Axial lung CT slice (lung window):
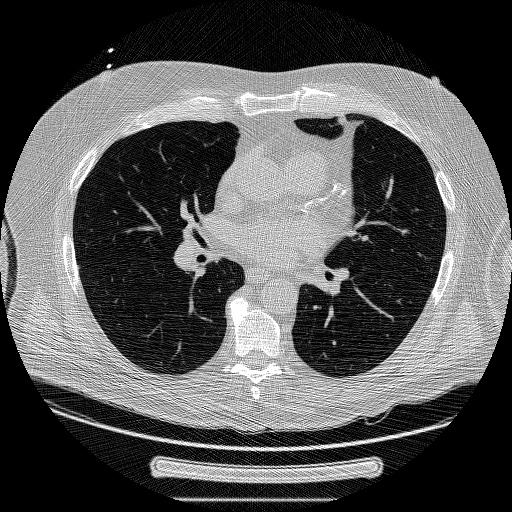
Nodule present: no